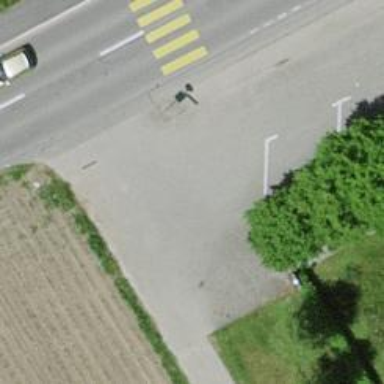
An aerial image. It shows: Service road with surface made of paving stones.